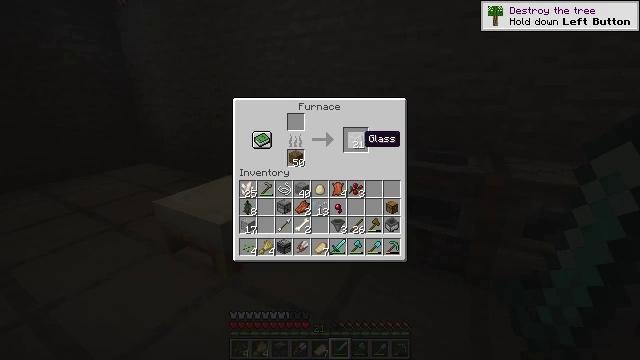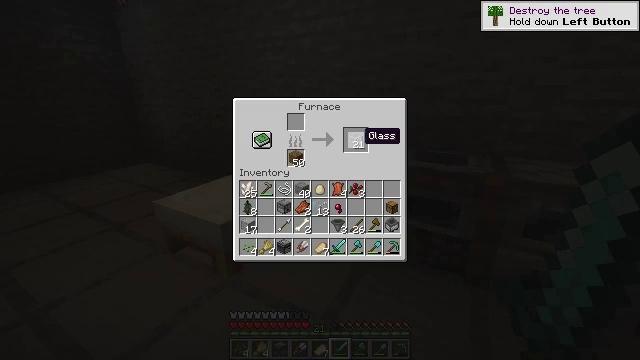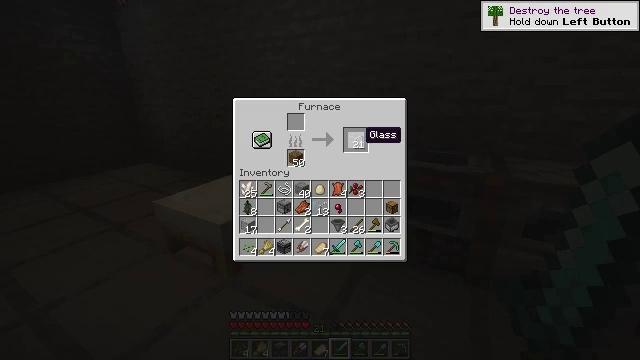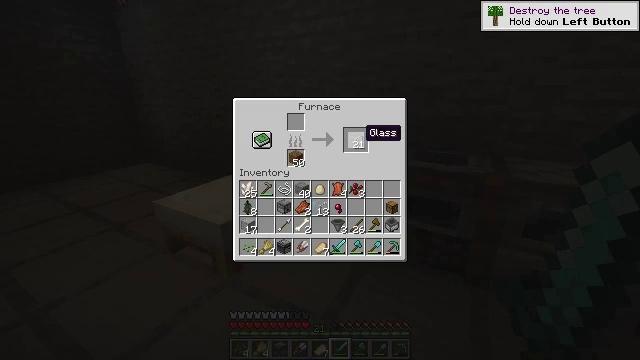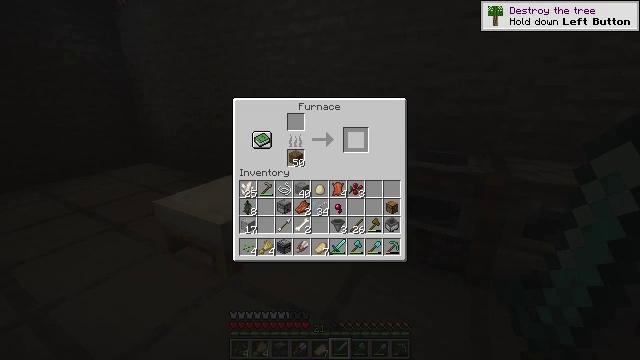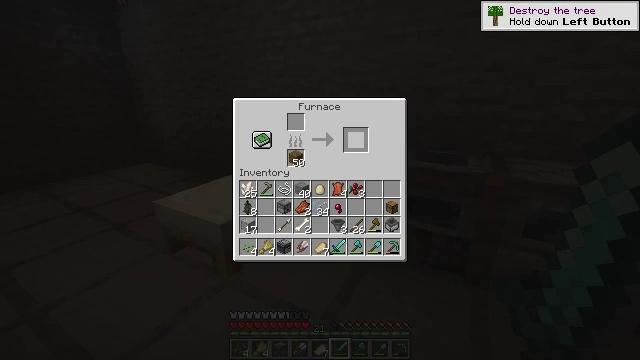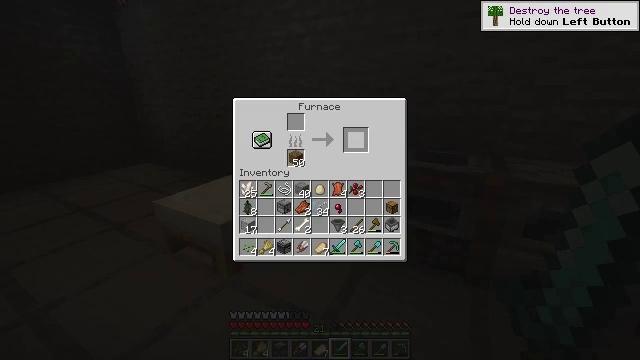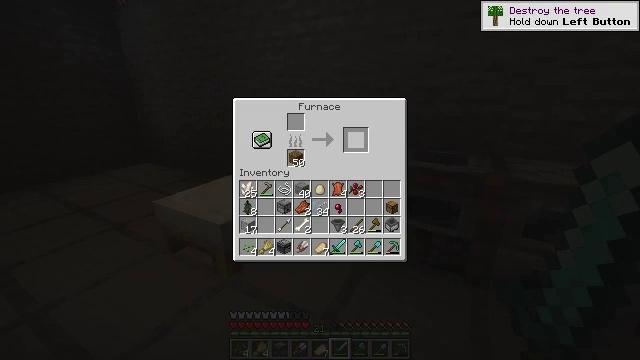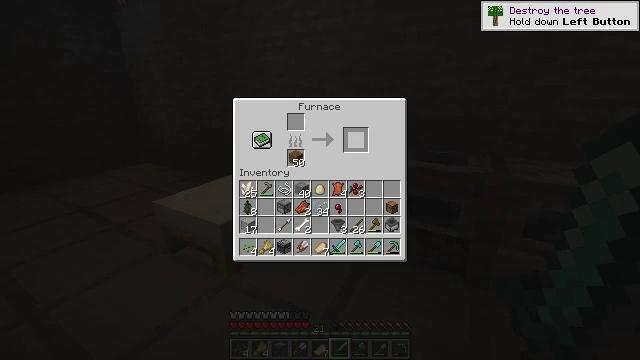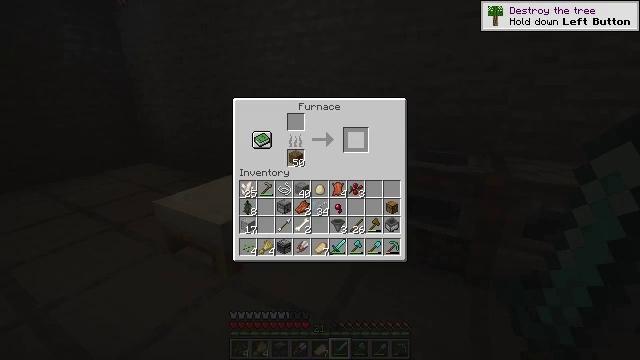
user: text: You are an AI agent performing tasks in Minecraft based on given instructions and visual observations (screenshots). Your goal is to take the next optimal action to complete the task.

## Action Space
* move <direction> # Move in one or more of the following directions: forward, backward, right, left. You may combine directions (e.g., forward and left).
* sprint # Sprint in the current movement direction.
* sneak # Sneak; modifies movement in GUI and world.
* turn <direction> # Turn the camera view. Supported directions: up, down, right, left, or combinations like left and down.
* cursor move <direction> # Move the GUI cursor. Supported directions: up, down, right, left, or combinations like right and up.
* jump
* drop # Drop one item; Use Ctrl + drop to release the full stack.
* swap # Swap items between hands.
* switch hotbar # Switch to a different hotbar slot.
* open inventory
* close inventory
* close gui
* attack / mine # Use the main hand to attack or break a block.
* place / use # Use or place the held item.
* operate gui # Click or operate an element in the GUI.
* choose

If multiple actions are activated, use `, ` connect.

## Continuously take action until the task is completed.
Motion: motion action
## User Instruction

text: craft item air
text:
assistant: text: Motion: sneak
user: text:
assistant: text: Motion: sneak
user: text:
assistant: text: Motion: sneak
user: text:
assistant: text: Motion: sneak, use / place
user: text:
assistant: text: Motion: sneak, use / place
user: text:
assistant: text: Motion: sneak, use / place
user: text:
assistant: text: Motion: sneak, use / place
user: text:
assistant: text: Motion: sneak
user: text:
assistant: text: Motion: sneak
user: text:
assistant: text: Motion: sneak